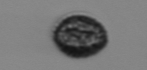
Label: Pseudochattonella_farcimen